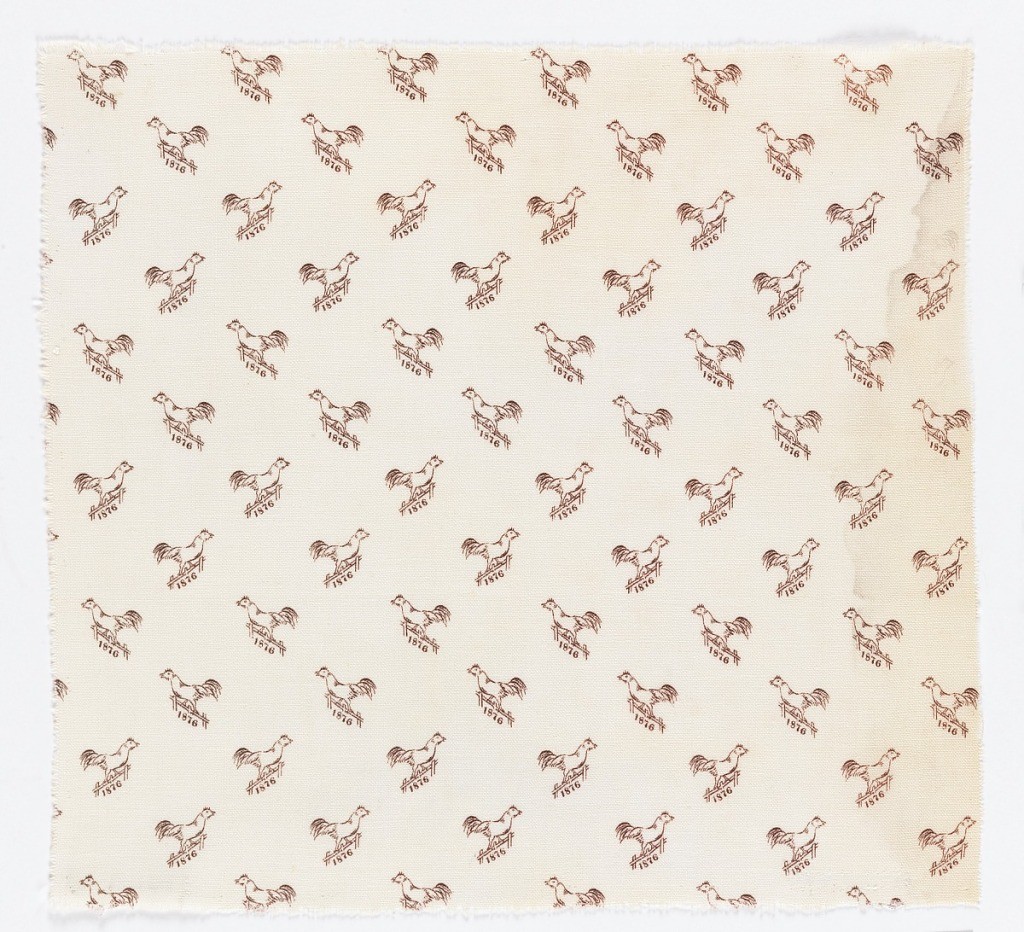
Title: Textile sample
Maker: American Print Works, founded 1835
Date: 1870s
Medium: cotton Technique: printed on plain weave
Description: White fabric in a printed design showing a dark red rooster and "1876."